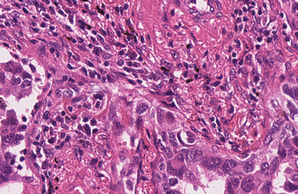
Tumor epithelial tissue: yes
Tumor-associated stroma tissue: yes
Normal tissue: no